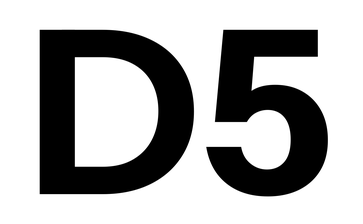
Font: InstrumentSans_Bold